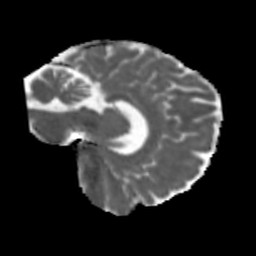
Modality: MD
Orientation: sagittal
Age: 42
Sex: male
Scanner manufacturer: siemens
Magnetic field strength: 3 T
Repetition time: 5.47 s
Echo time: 0.0854 s